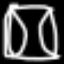
Label: hourglass